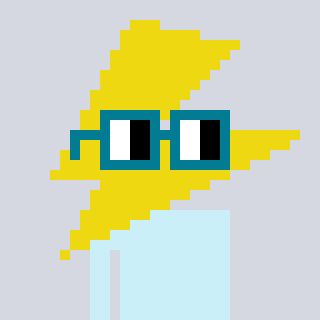
a pixel art character with square dark green glasses, a lightning bolt-shaped head and a peachy-colored body on a cool background